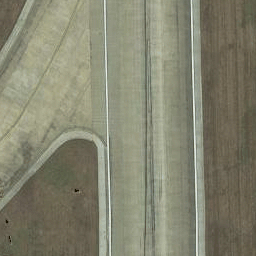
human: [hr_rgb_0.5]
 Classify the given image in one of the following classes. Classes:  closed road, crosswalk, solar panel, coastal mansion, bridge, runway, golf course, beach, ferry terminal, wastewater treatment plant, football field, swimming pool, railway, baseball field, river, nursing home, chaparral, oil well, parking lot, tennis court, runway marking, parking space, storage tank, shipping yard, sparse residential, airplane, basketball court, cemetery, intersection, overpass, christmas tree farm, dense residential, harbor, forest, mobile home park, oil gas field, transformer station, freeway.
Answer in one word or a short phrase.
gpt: runway